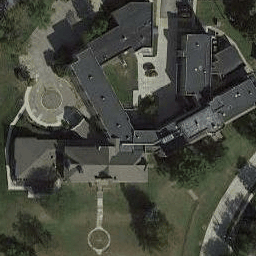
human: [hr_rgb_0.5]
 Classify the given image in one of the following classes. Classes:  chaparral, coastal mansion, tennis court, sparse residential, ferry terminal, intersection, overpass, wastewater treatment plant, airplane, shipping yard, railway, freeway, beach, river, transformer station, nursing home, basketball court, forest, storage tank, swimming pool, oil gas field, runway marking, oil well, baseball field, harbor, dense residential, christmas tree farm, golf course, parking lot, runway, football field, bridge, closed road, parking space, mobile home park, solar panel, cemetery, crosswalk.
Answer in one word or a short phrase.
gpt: nursing home